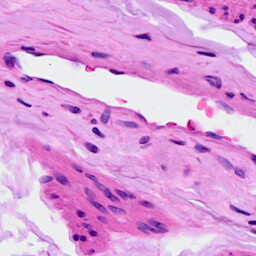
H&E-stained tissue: Ovarian